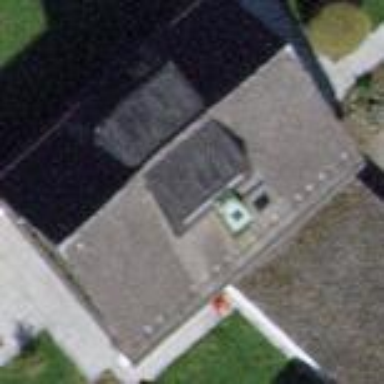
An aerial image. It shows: Building with tile roof.